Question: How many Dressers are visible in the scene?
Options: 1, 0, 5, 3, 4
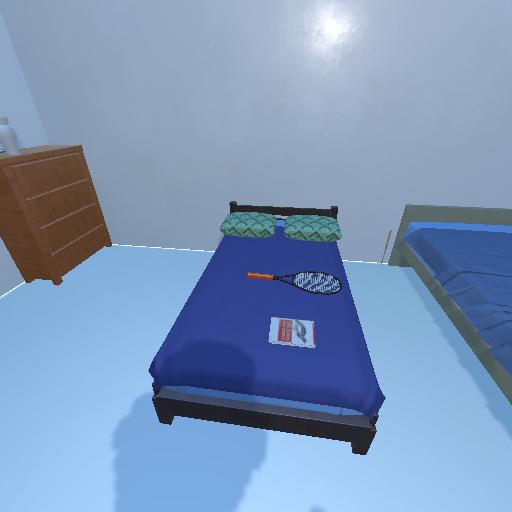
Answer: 1